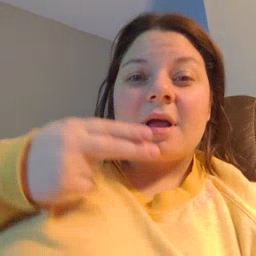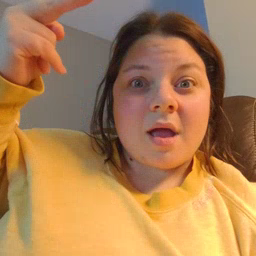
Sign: high